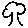
Label: tree